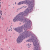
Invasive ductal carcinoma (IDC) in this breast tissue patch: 0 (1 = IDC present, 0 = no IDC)